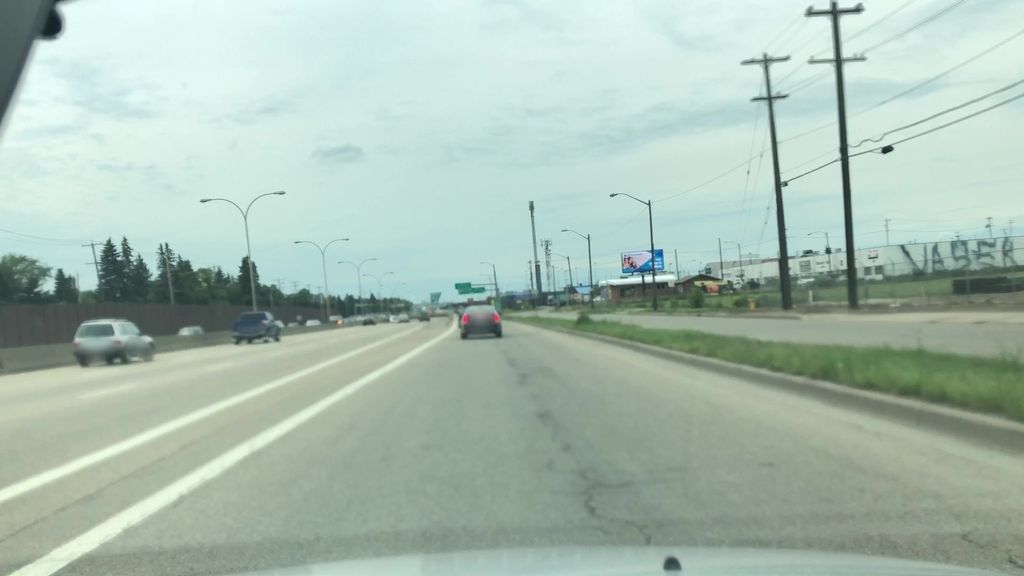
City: edmonton